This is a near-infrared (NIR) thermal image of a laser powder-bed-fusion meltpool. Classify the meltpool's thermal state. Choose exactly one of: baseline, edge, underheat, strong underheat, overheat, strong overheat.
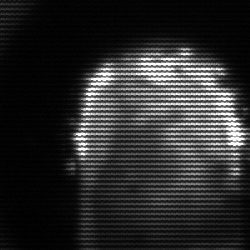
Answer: baseline